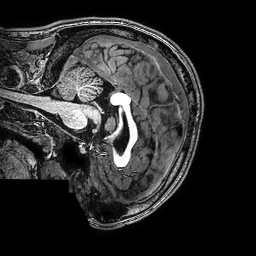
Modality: T1w
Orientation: sagittal
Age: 23
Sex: male
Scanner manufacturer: philips
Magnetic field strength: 3 T
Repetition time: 0.008142 s
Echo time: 0.00372 s